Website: apple
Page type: address-validator
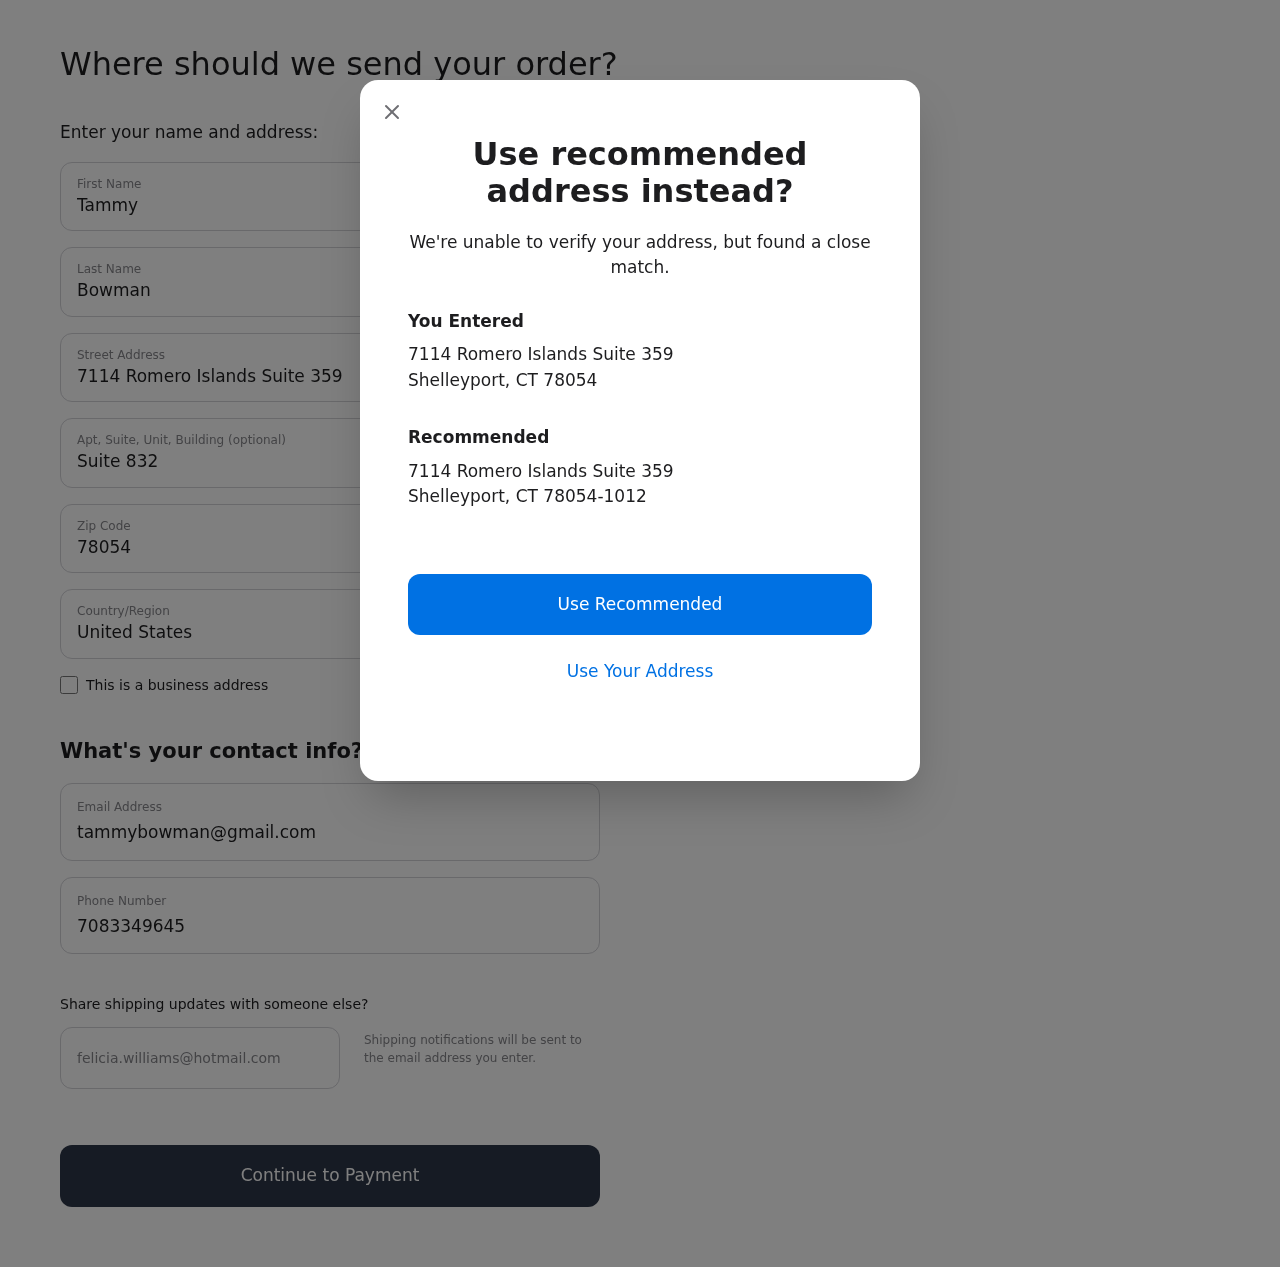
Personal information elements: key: PII_CITY
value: Shelleyport
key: PII_COUNTRY
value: United States
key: PII_EMAIL
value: tammybowman@gmail.com
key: PII_FIRSTNAME
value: Tammy
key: PII_GIFT_EMAIL
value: felicia.williams@hotmail.com
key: PII_LASTNAME
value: Bowman
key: PII_PHONE
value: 7083349645
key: PII_POSTCODE
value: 78054
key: PII_POSTCODE_FULL
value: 78054-1012
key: PII_STATE_ABBR
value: CT
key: PII_STREET
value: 7114 Romero Islands Suite 359
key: PII_STREET2
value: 7114 Romero Islands Suite 359
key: PII_STREET2
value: Suite 832
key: PII_CITY2
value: Shelleyport
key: PII_STATE_ABBR2
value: CT